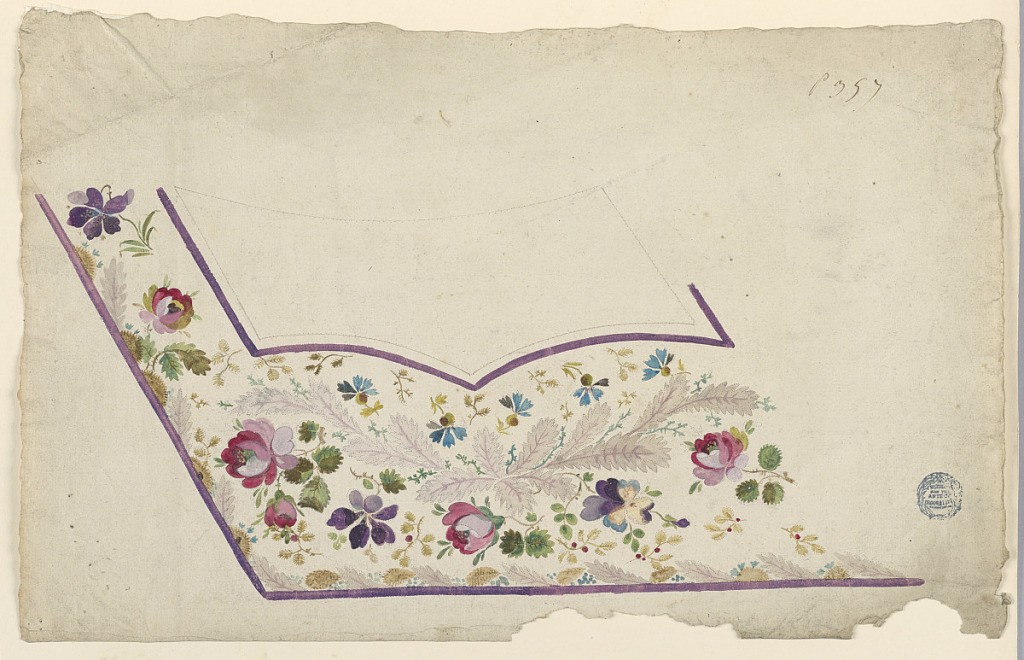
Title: Design for a Waistcoat
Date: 1780-1790
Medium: Pencil, pen, ink, and various gouaches on paper, pricked
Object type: Drawing
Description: Design for the embroidery at the border of a man's waistcoast. Lilac edges; the inner ones of the pocket are outlined. The field is decorated with leaf and flower boughs and with a bunch of leves beneath the pocket. A border beside the edge of the waistcoast is composed of boughs with leaves including feathery ones.